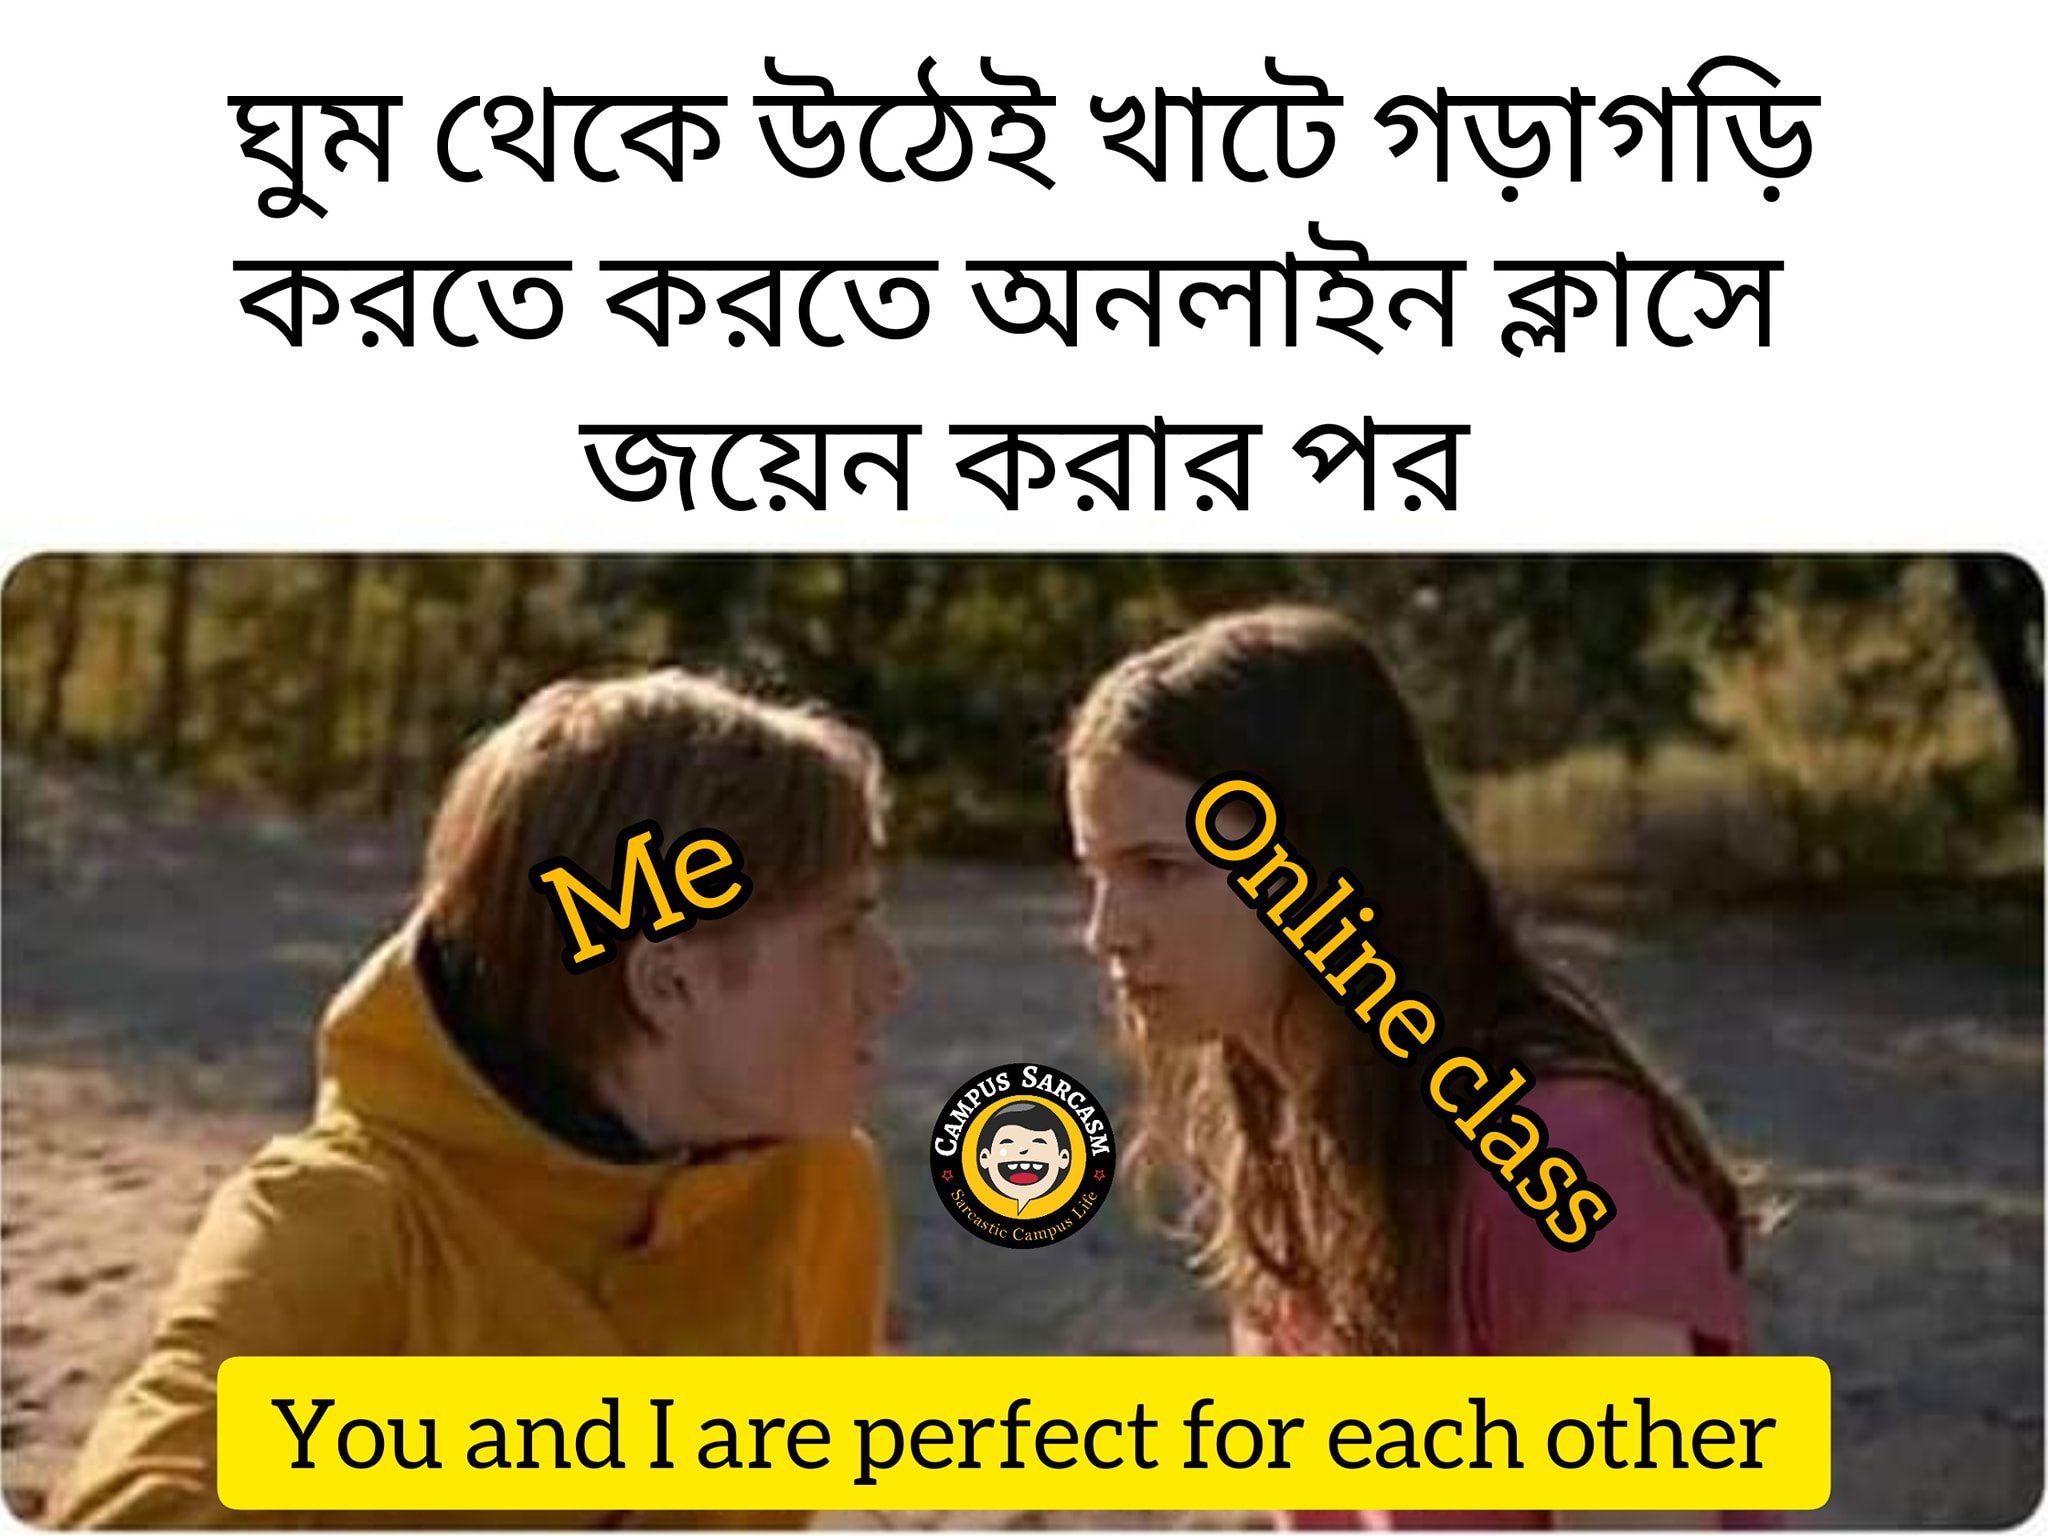
Caption: ঘুম থেকে উঠেই খাটে গড়াগড়ি করতে করতে অনলাইন ক্লাসে জয়েন করার পর     Me    Online Class     You and I perfect for each other
Label: non-hate